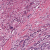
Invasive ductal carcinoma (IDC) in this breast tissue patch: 1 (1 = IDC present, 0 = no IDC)